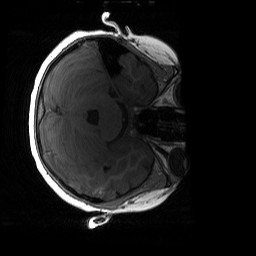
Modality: T1w
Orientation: axial
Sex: female
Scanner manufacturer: siemens
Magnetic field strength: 3 T
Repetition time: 1.9 s
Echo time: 0.00243 s